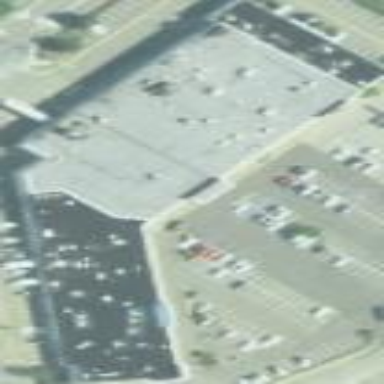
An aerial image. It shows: Commercial building housing mall.